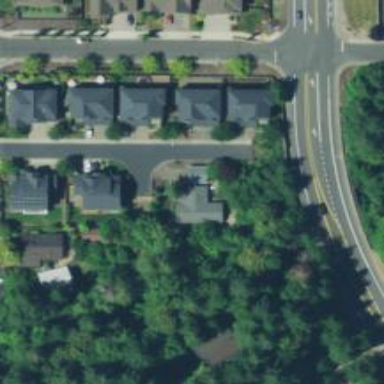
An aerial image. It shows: Residential road with sidewalk on the left.